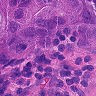
Metastatic tissue present: yes